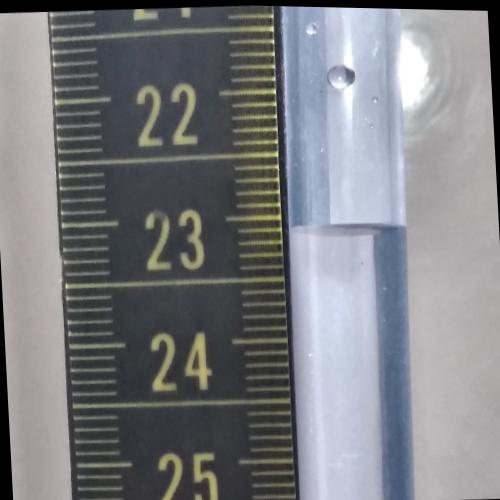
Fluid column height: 23.1 cm